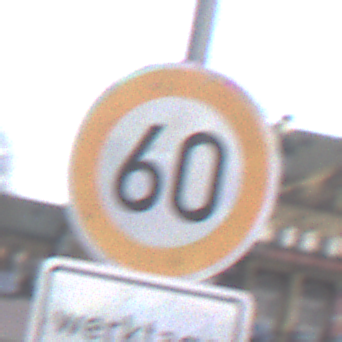
Verkehrszeichen: Geschwindigkeit60
Zusatzzeichen unten: ZeitangabenMitBeschraenkungAufWochentage1
Umgebung: Outdoor, Urban
Tageszeit: MorningAfternoon
Wetter: PartlyCloudy
Licht: Natural
Jahreszeit: NotSpecified
Kontrast: LowContrast